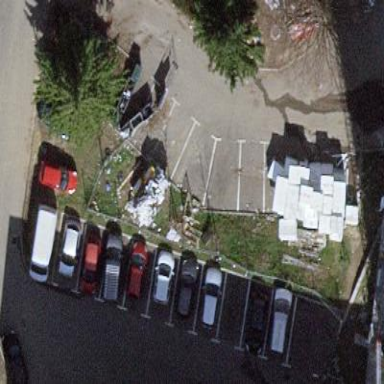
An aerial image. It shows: Street side parking area.